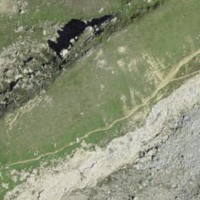
EUNIS habitat code: 48
Species observed at this site:
Silene acaulis